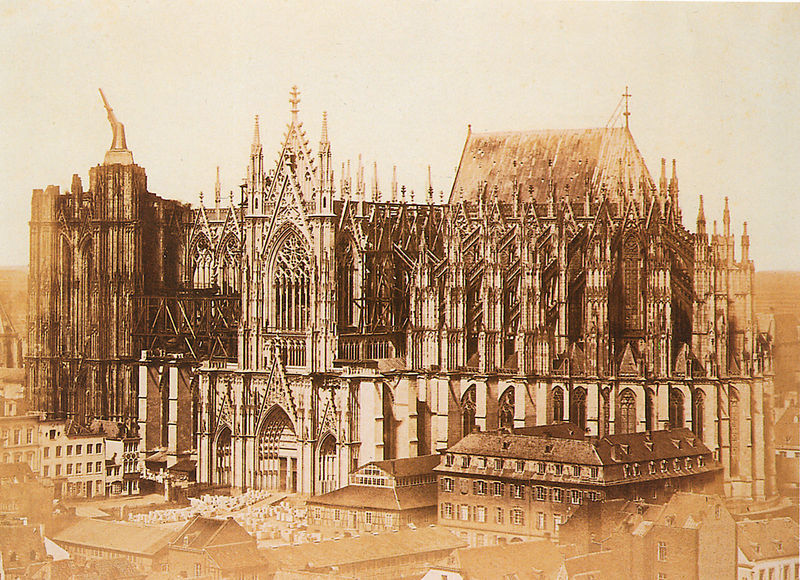
Titel: Der Dom von Südosten
Institution: Köln, Dombauarchiv
Schlagwörter: stadt, fenster, dach, architektur, häuser, kirche, gotik, kreuz, dom, denkmal, münster, portal, gotisch, spitzbogen, wien, gothik, streben, bau, feingliedrig, strebewerk, köln, kölner dom, stephansdom, spitbögen, st. stephan, fertigstellung, baudokument, bauprozess